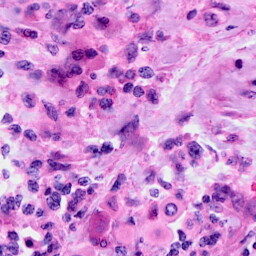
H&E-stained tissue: Cervix